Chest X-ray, PA view. Patient: 79 years old, sex M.
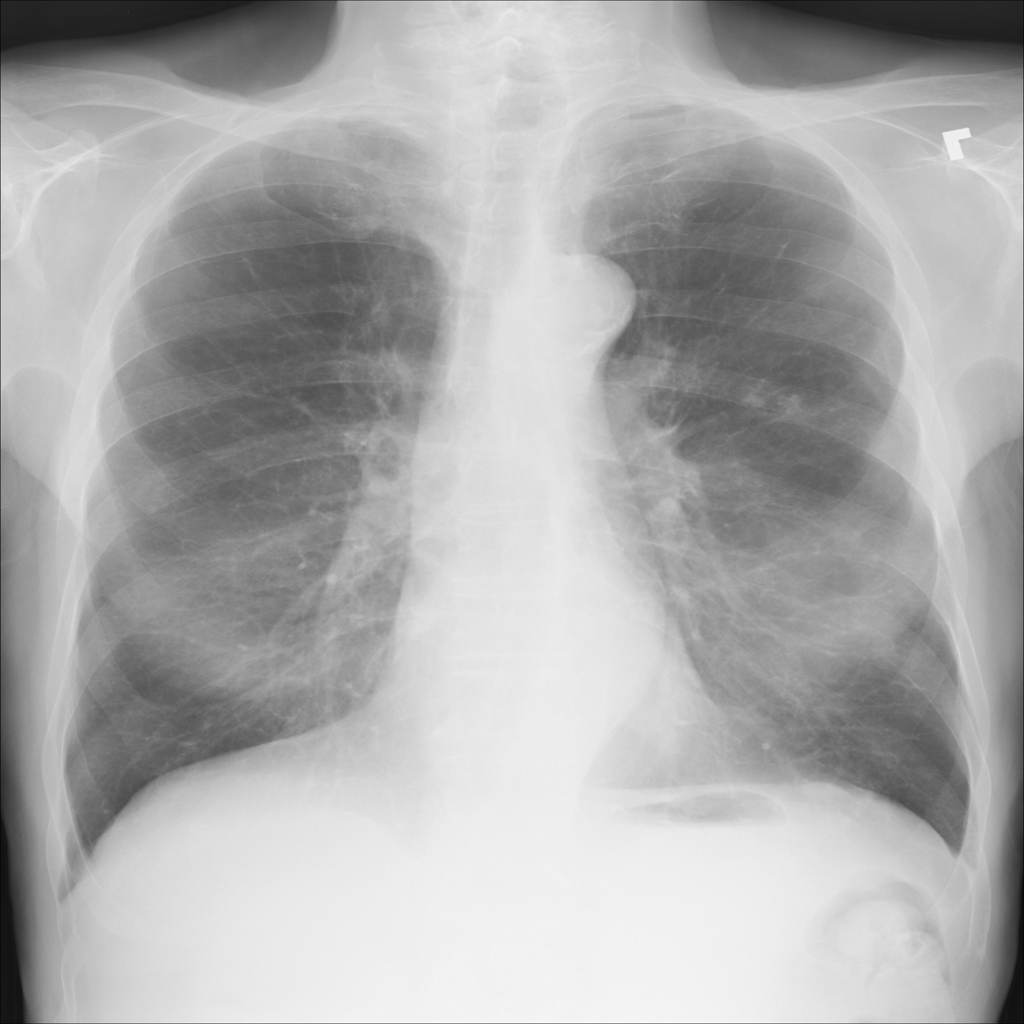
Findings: No Finding